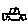
Label: car